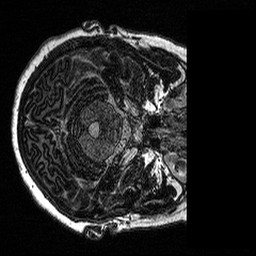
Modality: MP2RAGE
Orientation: axial
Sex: female
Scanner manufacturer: siemens
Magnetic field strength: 3 T
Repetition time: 5 s
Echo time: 0.00292 s